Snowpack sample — Buffalo Mountain, Silverthorne, Colorado, USA (2/22/26, 2:02 PM MST)
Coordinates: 39.622, -106.113
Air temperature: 33 °F
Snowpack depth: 63 cm
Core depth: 20 cm
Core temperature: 23 °F
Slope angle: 11°, slope face: 116°
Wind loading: low
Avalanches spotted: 0
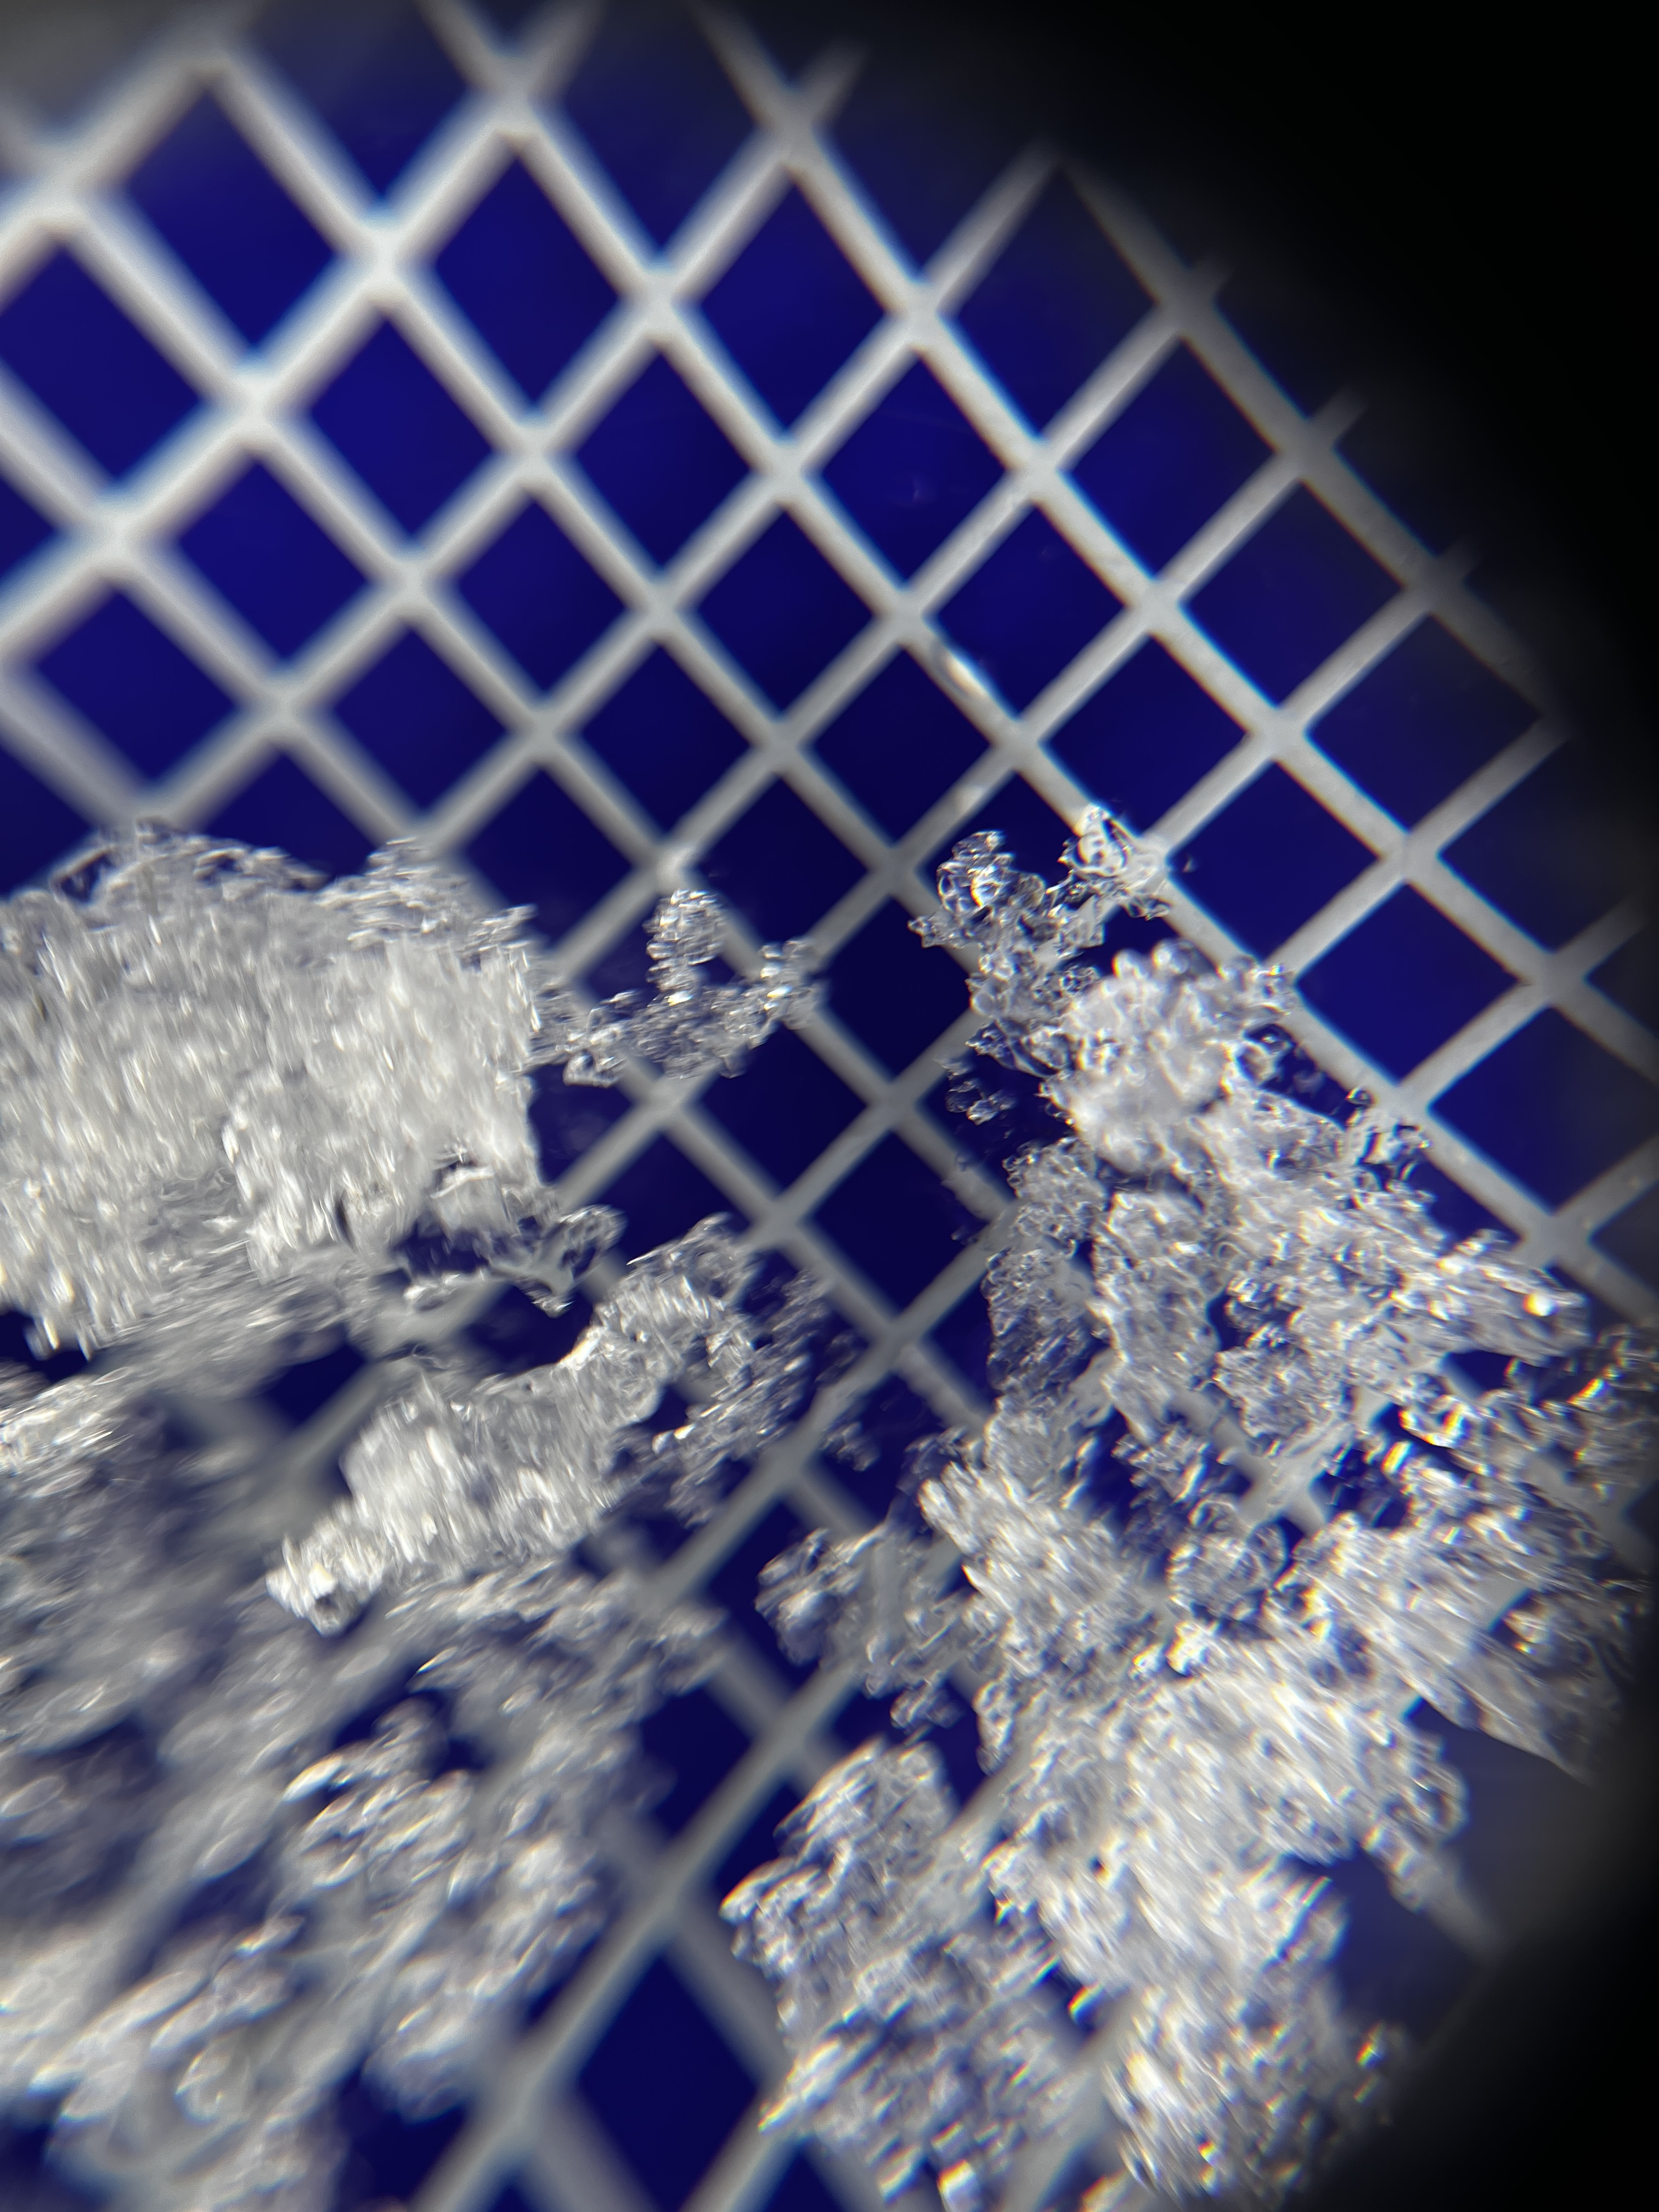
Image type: magnified_profile
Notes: In a firebreak similar to site 1, minimal wind loading with no spotted avalanches (not many faces in view though)